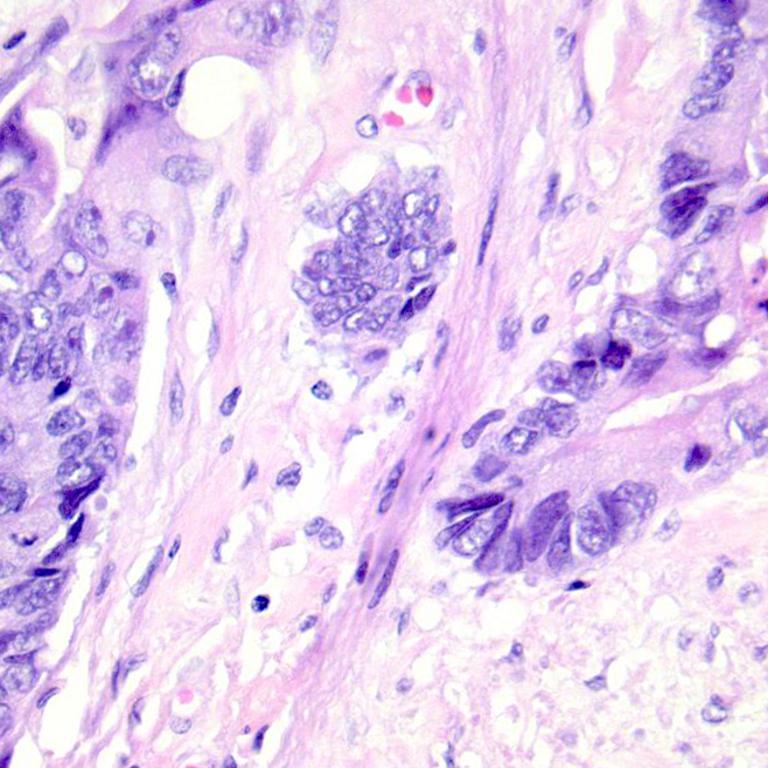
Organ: colon
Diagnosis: adenocarcinomas